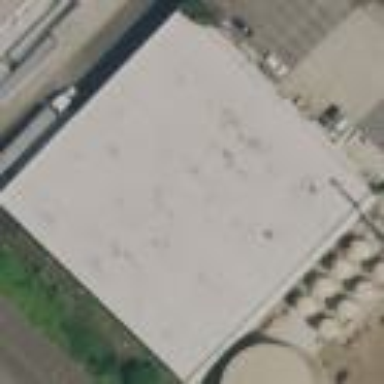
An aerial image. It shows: Industrial building.